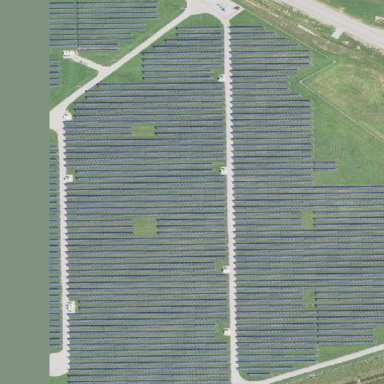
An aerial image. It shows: Solar power plant using photovoltaic technology.